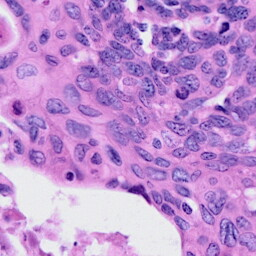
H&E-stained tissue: Cervix